Interaction volume radius: 10 \u00c5
Interaction volume height: 15 \u00c5
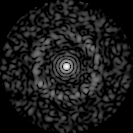
Disorder parameter: 0.8351